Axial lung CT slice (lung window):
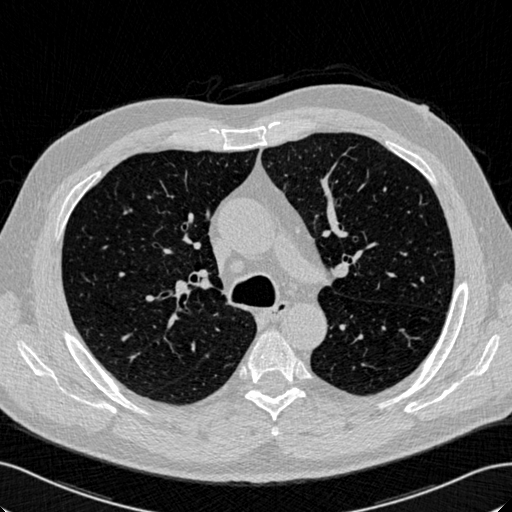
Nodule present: no